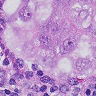
Metastatic tissue present: yes